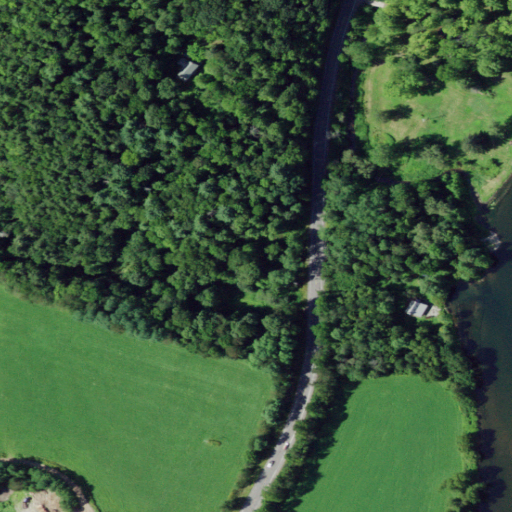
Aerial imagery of valley in New York named Mills Hollow containing mixed forest, deciduous forest, pasture, cultivated crops, open development, woody wetlands, evergreen forest, open water, herbaceous wetlands, and low intensity development